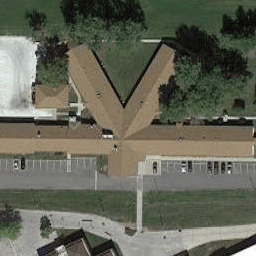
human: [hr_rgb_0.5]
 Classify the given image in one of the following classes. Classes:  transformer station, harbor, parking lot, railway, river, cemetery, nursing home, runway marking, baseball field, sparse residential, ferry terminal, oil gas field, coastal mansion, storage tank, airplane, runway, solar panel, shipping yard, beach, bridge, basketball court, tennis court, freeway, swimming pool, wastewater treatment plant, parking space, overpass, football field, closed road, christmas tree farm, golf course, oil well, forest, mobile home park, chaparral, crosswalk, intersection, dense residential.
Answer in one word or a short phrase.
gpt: nursing home